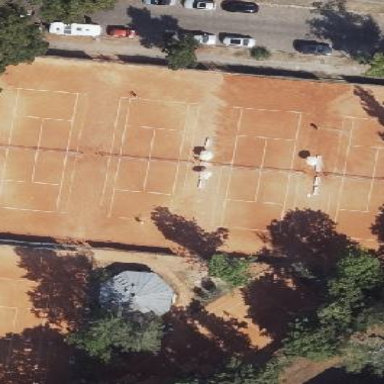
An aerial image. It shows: Tennis pitch with clay surface for leisure sports.